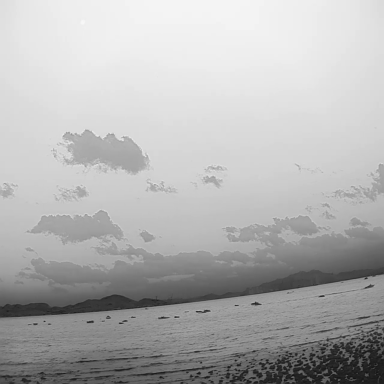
There are 15 objects shown in the infrared image, including a canoe, and 14 bulk_carriers.